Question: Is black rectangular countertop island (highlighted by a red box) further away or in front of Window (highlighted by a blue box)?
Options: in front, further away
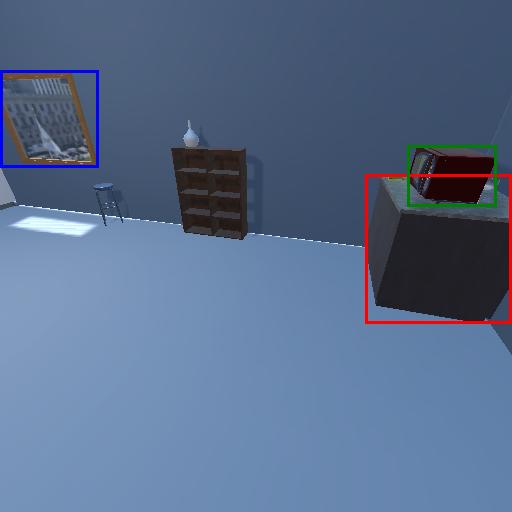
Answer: in front